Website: bh-photo
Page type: account-dashboard
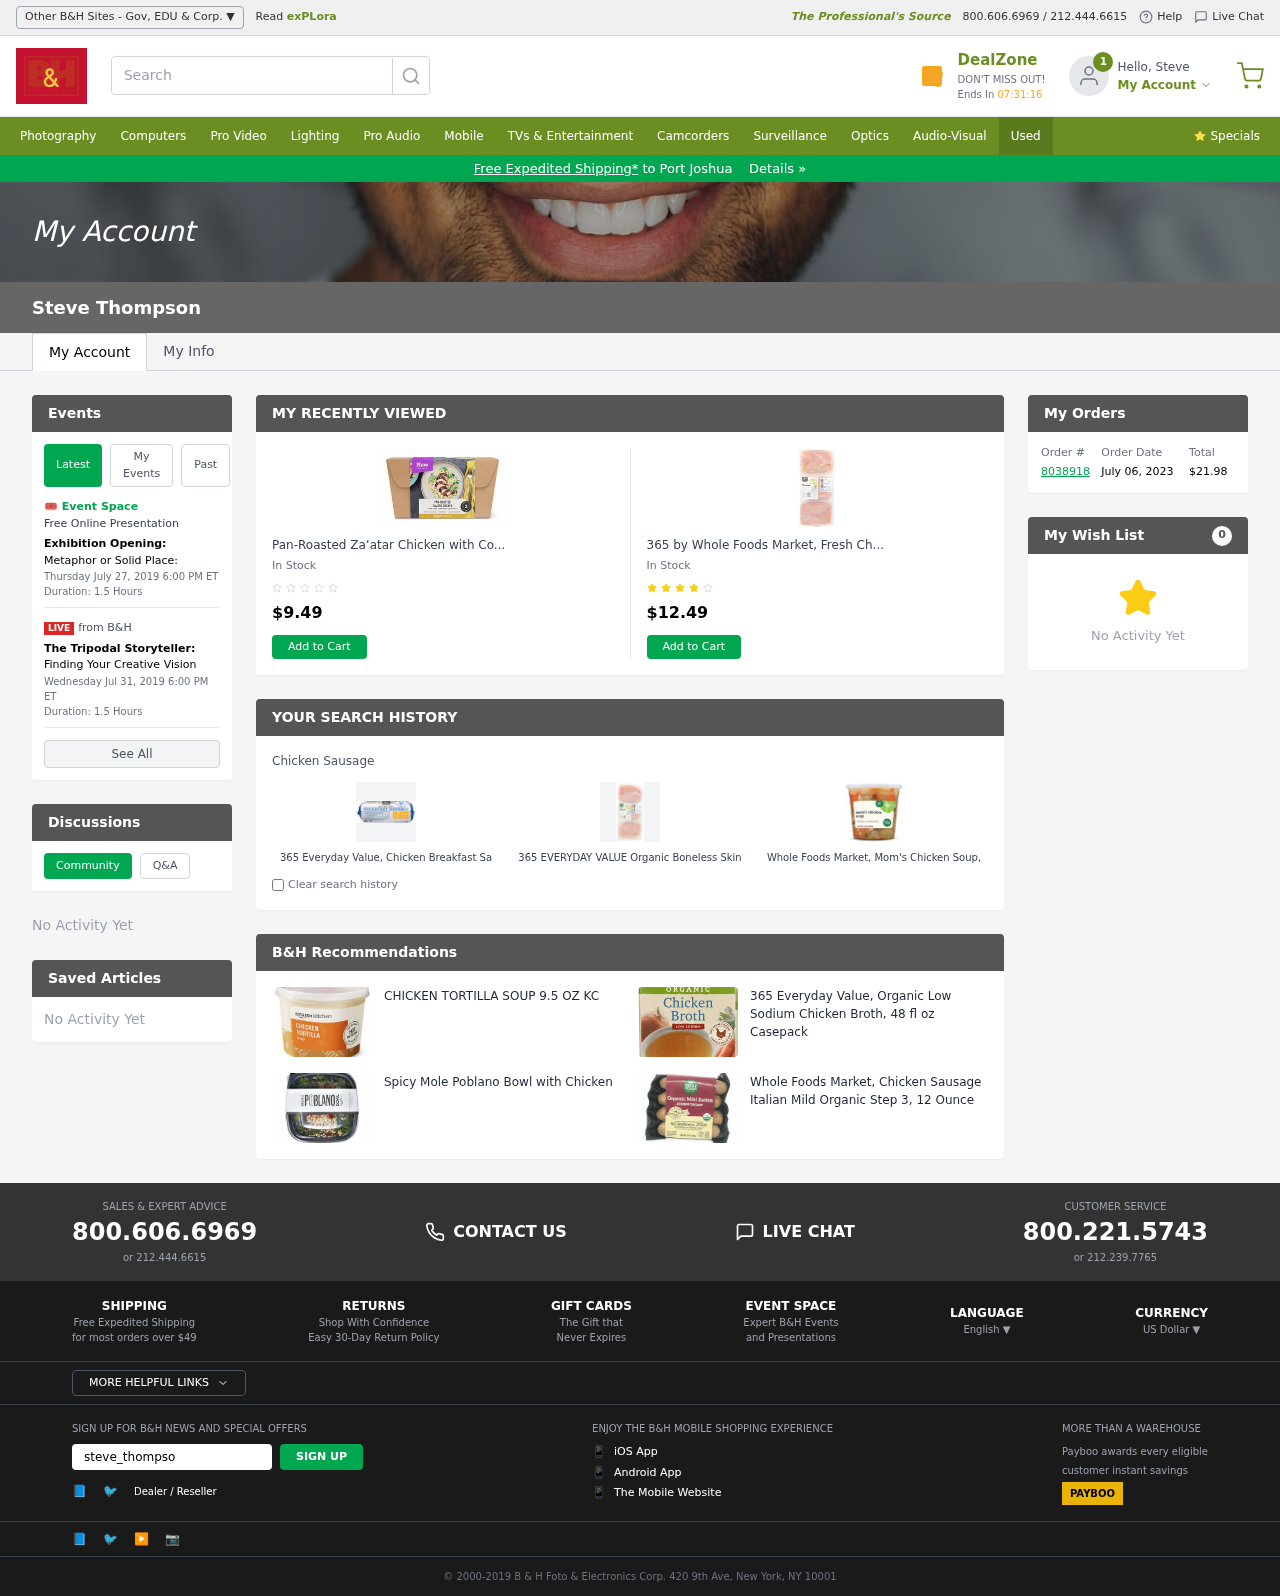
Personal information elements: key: PII_CITY
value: Port Joshua
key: PII_EMAIL
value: steve_thompson@yahoo.com
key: PII_FIRSTNAME
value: Steve
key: PII_FULLNAME
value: Steve Thompson
Product elements: key: PRODUCT1_NAME
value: Pan-Roasted Za’atar Chicken with Corn, Zucchini & Couscous
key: PRODUCT1_PRICE
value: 9.49
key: PRODUCT2_NAME
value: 365 by Whole Foods Market, Fresh Chicken Value Pack, Breasts - Boneless & Skinless  (GAP - Step 3),
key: PRODUCT2_PRICE
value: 12.49
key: PRODUCT3_ITEM_CATEGORY
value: Chicken Sausage
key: PRODUCT3_NAME
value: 365 Everyday Value, Chicken Breakfast Sausage, 14 oz
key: PRODUCT4_NAME
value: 365 EVERYDAY VALUE Organic Boneless Skinless Chicken Breast
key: PRODUCT5_NAME
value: Whole Foods Market, Mom's Chicken Soup, 24 Ounce
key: PRODUCT6_NAME
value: CHICKEN TORTILLA SOUP 9.5 OZ KC
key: PRODUCT7_NAME
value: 365 Everyday Value, Organic Low Sodium Chicken Broth, 48 fl oz Casepack
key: PRODUCT8_NAME
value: Spicy Mole Poblano Bowl with Chicken
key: PRODUCT9_NAME
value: Whole Foods Market, Chicken Sausage Italian Mild Organic Step 3, 12 Ounce
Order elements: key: ORDER_ID
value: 8038918
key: ORDER_DATE
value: July 06, 2023
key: ORDER_TOTAL
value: $21.98
Other elements: key: WISHLIST_COUNT
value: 0